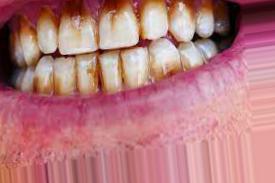
Condition: Tooth Discoloration